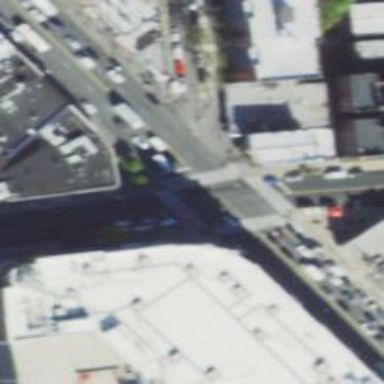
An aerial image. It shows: Crossing road.